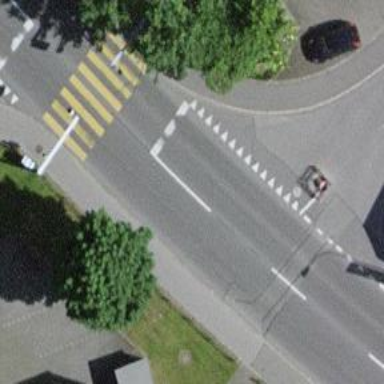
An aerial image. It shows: Road with traffic signals.